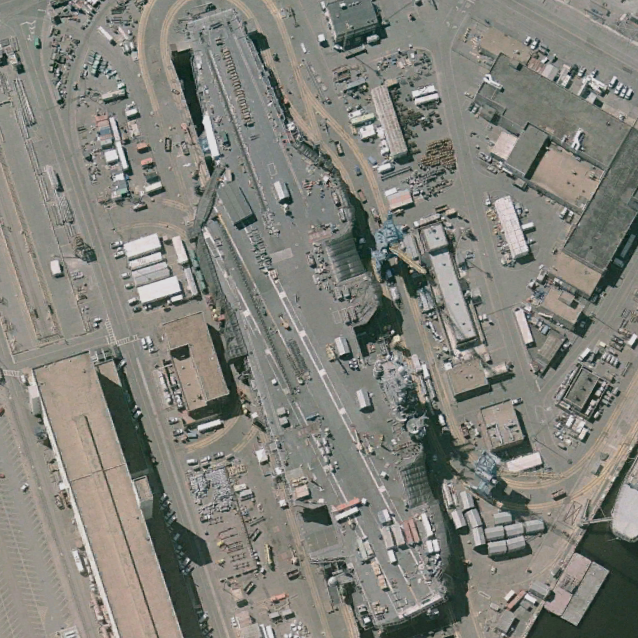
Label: aircraft_carrier